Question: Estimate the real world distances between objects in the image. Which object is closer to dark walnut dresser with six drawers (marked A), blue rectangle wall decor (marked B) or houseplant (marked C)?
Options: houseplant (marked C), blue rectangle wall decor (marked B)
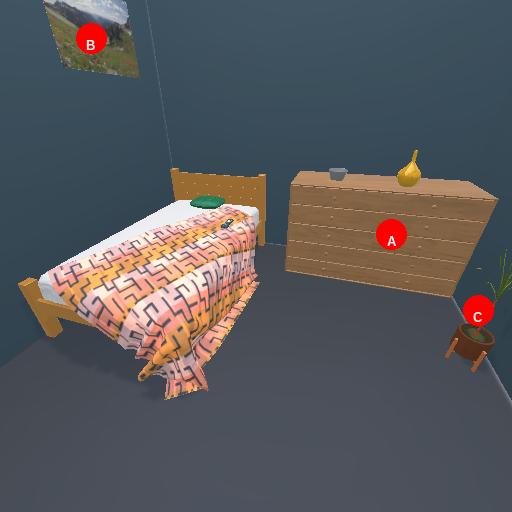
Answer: houseplant (marked C)